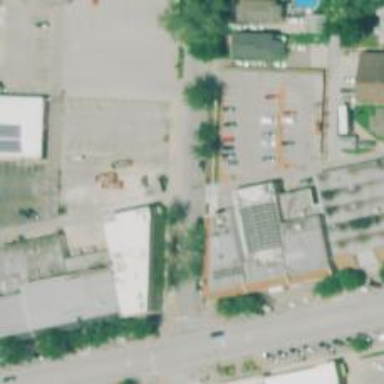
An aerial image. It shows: Alleyway designated as service road.